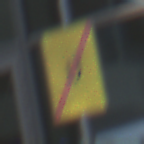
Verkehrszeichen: EndeUmleitung
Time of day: MorningAfternoon
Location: Outdoor (Urban)
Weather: PartlyCloudy
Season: NotSpecified
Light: Natural